Question: I created two views that has its transition controlled by a navigation view controller. I have a 'UIView' which contain a 'UISearchBar'. The 'UIView' is then set as the navigation bar's 'titleView' in the first view.
Now, the problem is, whenever I go from the first view to the second view, I can see a light background behind the 'UISearchBar' fading in and out.
I have did a bit of troubleshooting of my own and found that the background belongs to the 'UISearchBar' and not the 'UIView' that contains it. I have also tried many codes to make the 'UISearchBar' background transparent, but none of the codes actually makes it transparent.

I did a bit more fiddling and found that the colour fading in and out is the colour from the style/tint of the 'UISearchBar'. So if I change the tint to black, it'll darken instead. The only way I see I can fix this is to turn the background of the 'UISearchBar''s alpha to 0, but I can't find any code that can change the alpha of a 'UISearchBar' in a 'UINavigationBar'.
I really can't find any code to turn the background tint of the 'UISearchBar' to be alpha 0. Does anyone have a workaround or an alternative solution to this?
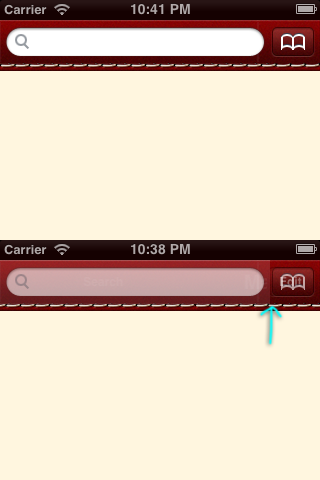
Answer: I realised that the bar is actually the scope bar's background. I'm not sure why it still showed up even though I disabled it. My solution was to set the background image as a transparent image.
'''
[self.searchBar setScopeBarBackgroundImage:[UIImage imageNamed:@"transpixel.png"]];
'''